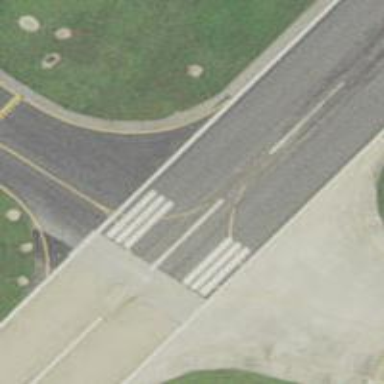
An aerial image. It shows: Image of taxiway at airport.